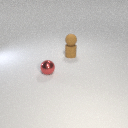
small red metal sphere to the left of small brown rubber cylinder